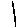
Label: line